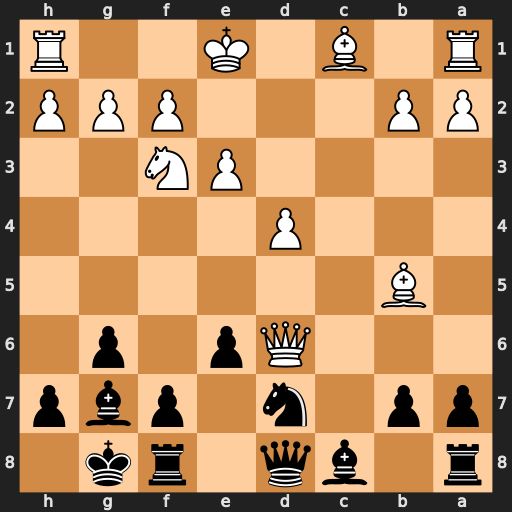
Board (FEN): r1bq1rk1/pp1n1pbp/3Qp1p1/1B6/3P4/4PN2/PP3PPP/R1B1K2R
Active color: b
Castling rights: KQ
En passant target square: -
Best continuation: Qa5+ Bd2 Qxb5